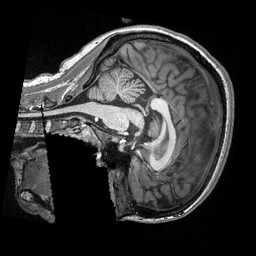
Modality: T1w
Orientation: sagittal